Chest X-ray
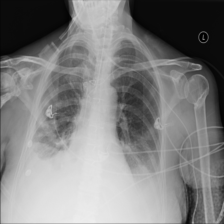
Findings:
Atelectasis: negative
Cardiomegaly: negative
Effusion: positive
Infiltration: positive
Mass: negative
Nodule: negative
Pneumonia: negative
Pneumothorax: negative
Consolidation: negative
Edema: negative
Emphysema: negative
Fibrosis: negative
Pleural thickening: negative
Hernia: negative